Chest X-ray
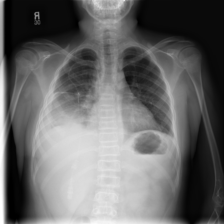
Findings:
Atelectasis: negative
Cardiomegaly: negative
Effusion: positive
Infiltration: negative
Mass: negative
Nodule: negative
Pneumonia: negative
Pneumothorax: negative
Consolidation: negative
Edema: negative
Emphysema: negative
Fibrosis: negative
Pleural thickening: negative
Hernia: negative